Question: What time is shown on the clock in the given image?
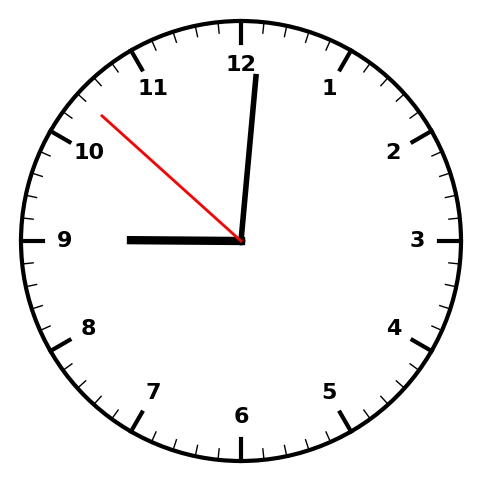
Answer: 09:00:52